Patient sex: M
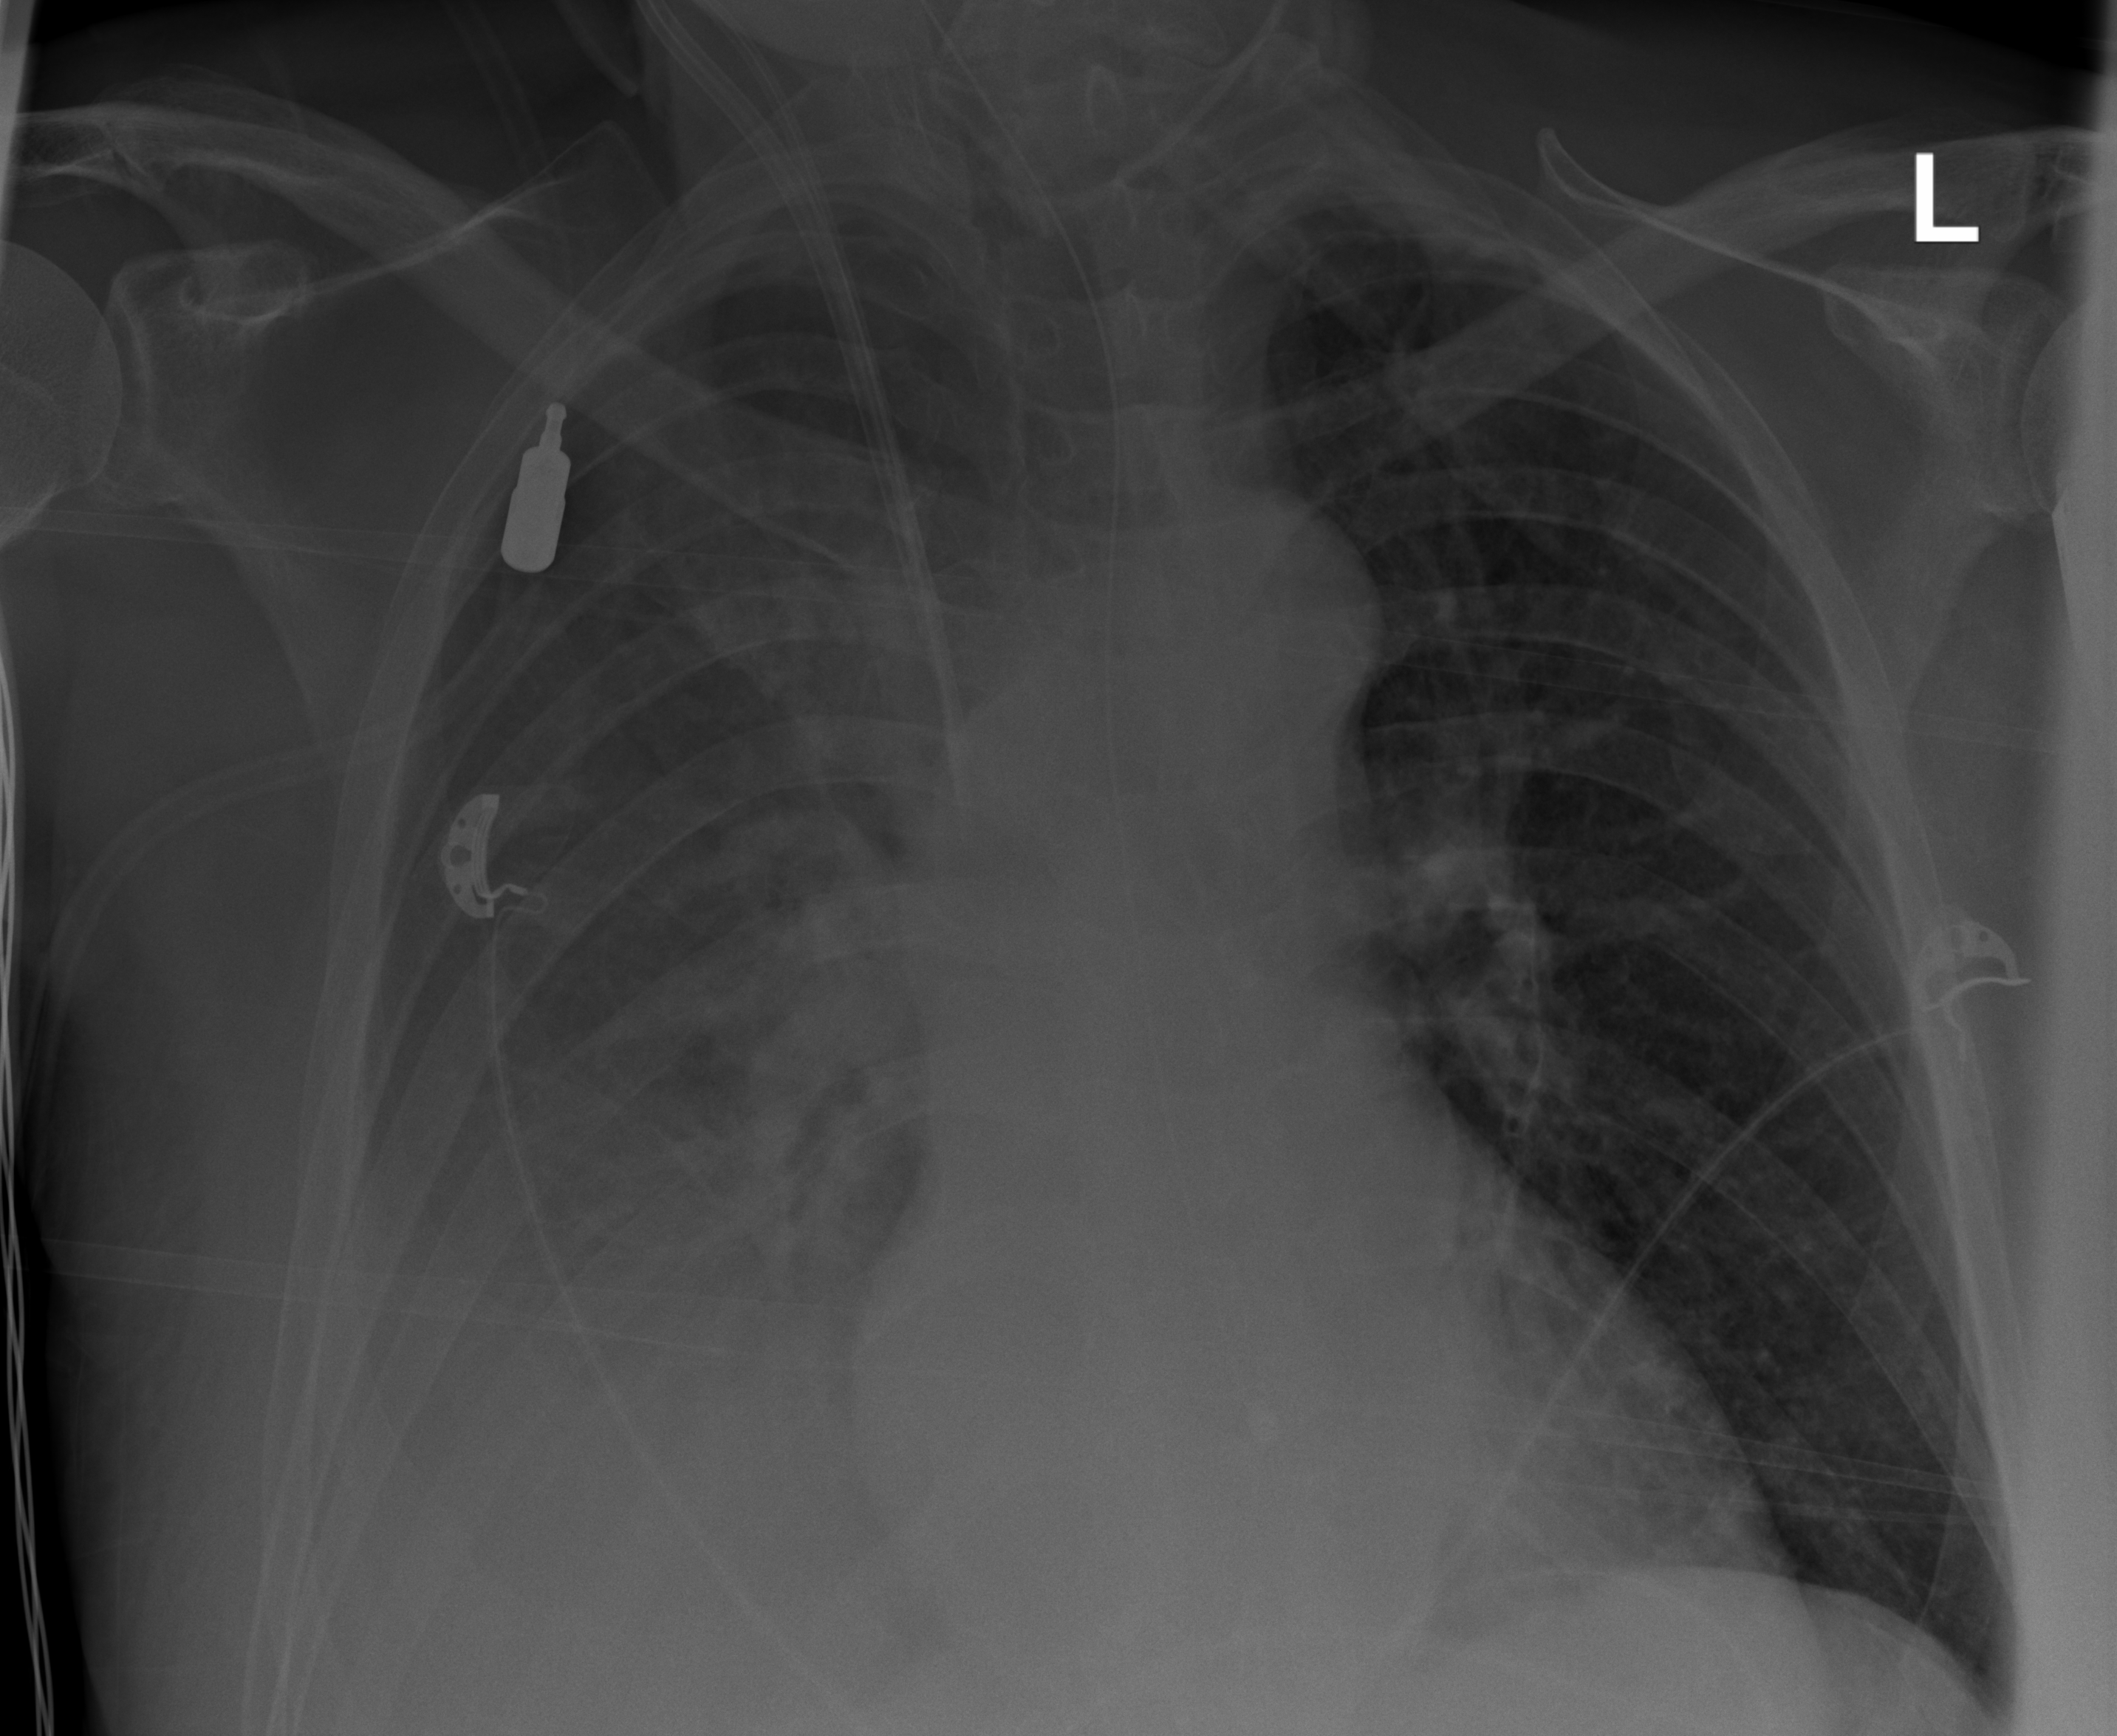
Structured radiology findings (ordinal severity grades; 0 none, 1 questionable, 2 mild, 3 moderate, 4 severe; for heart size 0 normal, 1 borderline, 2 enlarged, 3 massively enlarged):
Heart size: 1
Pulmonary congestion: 0
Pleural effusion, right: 3
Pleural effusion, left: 0
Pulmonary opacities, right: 0
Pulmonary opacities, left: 0
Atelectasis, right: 2
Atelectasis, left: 0